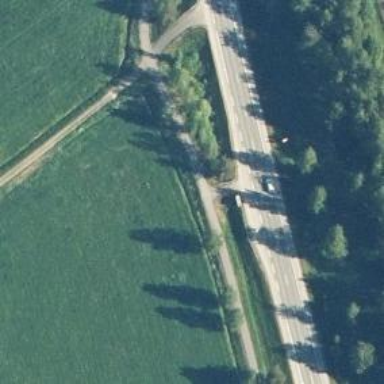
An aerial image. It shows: Asphalt cycleway.